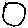
Label: cat